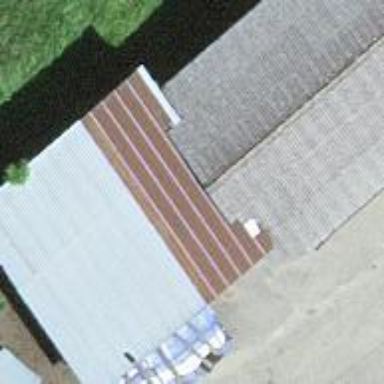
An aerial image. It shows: Shed.